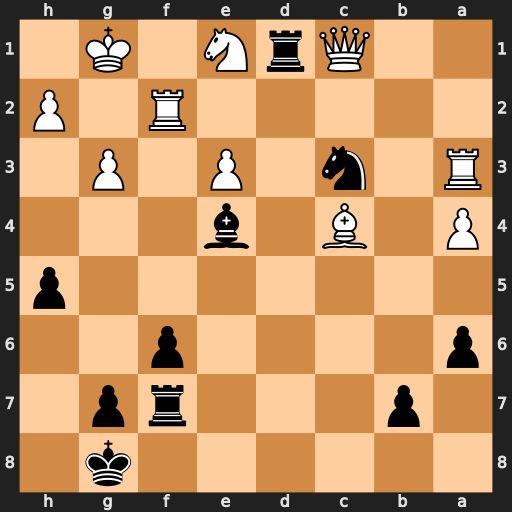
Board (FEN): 6k1/1p3rp1/p4p2/7p/P1B1b3/R1n1P1P1/5R1P/2QrN1K1
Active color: b
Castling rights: -
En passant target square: -
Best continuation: Rxc1 Bxf7+ Kxf7